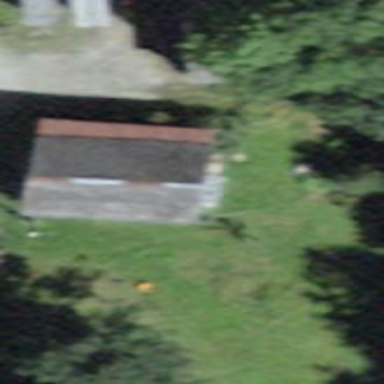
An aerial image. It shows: Shed.